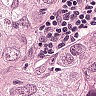
Metastatic tissue present: yes